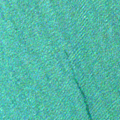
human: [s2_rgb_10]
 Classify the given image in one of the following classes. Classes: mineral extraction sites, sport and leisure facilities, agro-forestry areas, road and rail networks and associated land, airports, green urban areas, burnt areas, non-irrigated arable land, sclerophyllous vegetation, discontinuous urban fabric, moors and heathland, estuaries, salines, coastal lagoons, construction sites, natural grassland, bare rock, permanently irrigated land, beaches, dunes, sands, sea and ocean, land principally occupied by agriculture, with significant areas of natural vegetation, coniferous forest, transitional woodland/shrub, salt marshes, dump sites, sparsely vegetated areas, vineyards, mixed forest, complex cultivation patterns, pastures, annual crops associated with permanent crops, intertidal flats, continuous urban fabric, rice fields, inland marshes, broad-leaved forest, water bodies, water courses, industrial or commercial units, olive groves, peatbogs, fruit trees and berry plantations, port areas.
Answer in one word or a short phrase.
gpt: sea and ocean